Brain MRI, t2w sequence, axial 2D slice.
Patient: age 50, sex F, weight 78 kg, height 1.78 m
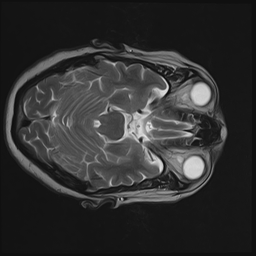